Question: how to remove Error with angularjs in MVC..?!

i'm creating a web app in angularjs MVC
i have add all the reference for angular script files
i write code in separate javascript file as AdminController.js, i have also referenced it on view, but i'm not able to trigger angularjs controller's method on the view.
my AdminCtrl.js code is as:
'''
var adminModule = angular.module('angApp', []);
//Defining a Angular Controller
adminModule.controller('AdminCtrl', ['$scope', '$http', function ($scope, $http) {
//Retrieving the List of people
Login();
function Login(U_Name, U_PWD) {
//Defining the $http service for login the admin user
$http({
method: 'POST',
url: '/Models/AdminModels',
data: {User_Name:U_Name,User_PWD:U_PWD}
}).success(function (result) {
if (result == true){
alert('user is valid');
}
else {
alert('unauthorised access!');
}
})
}
}]);
'''
please suggest me for the best option so that i can perform my task,
thanks in advance.
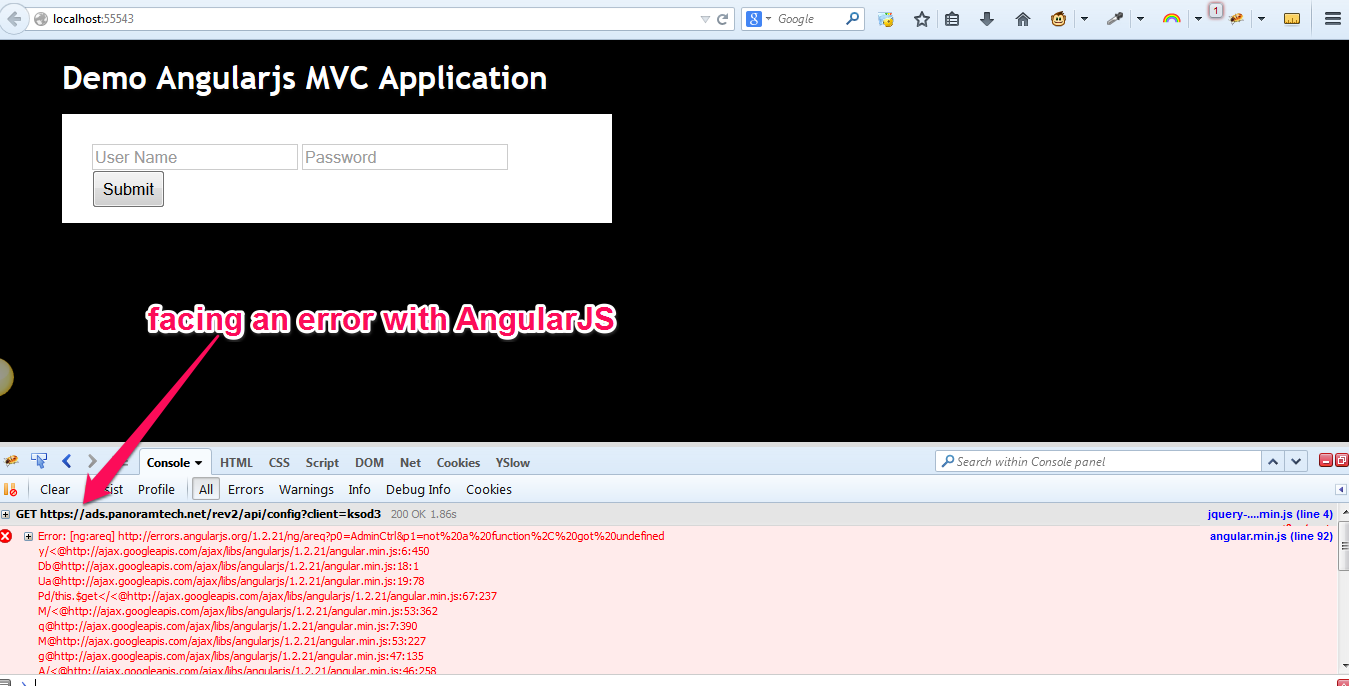
Answer: i did only a little bit mistake, i was binding ng-app to but in the sense it should be bind with now it's working.
my new code like as .....
'''
<body ng-app="angApp">
<script src="Scripts/app/AdminCtrl.js"></script>
<div id="alert" class="alert"></div>
<div ng-controller="AdminCtrl">
<div class="admin-login">
<h2>using angularjs</h2>
<input type="text" id="txtUserAng" placeholder="User Name" ng-model="U_Name" />
<input type="password" id="txtPWDAng" placeholder="Password" ng-model="U_PWD" />
<input type="button" id="login" value="login" ng-click="Login()" />
</div>
</div>
</div>
'''